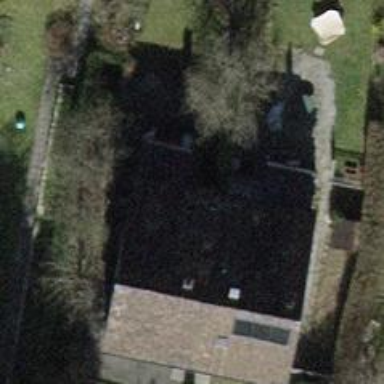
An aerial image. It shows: Building with tile roof.